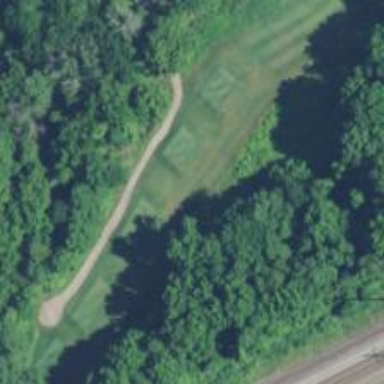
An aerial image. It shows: Service road designated as golf cart path.